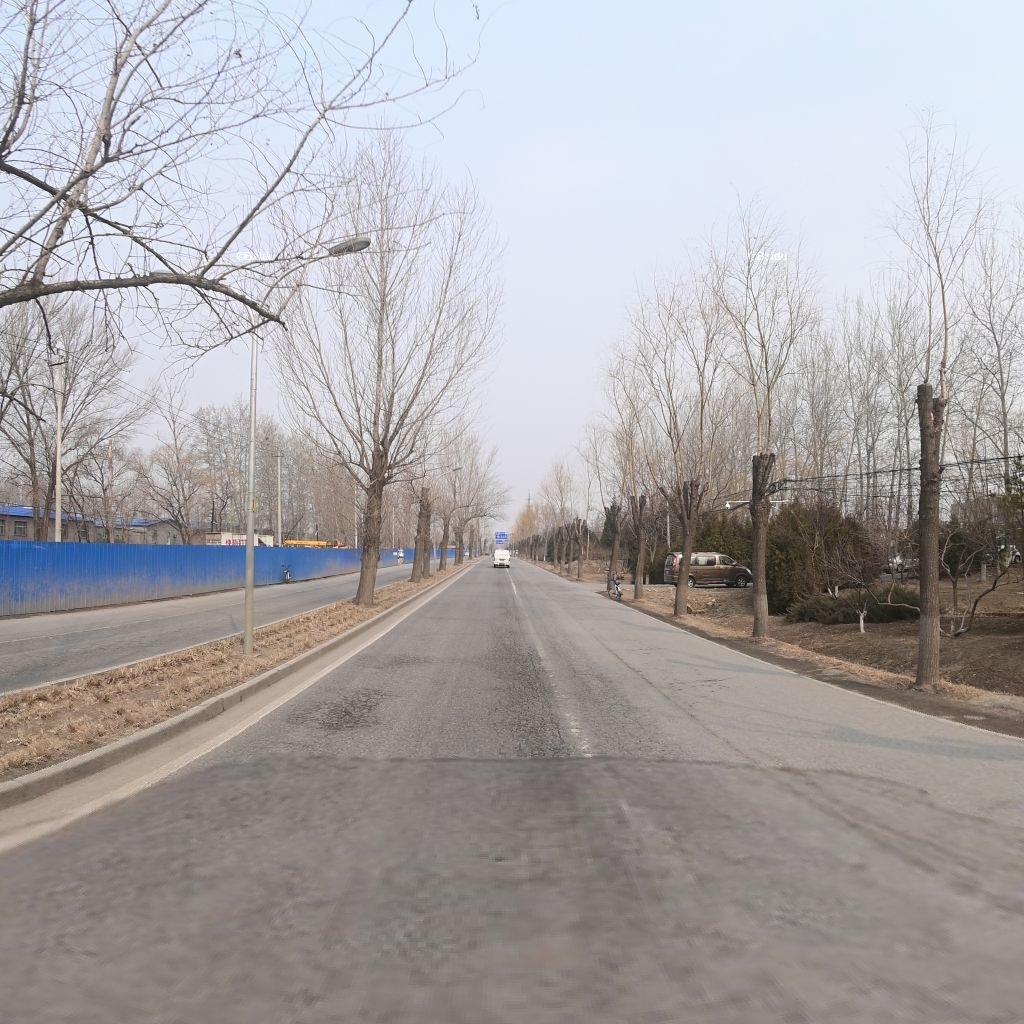
Region: Haidian
Road damage annotations: alligator crack